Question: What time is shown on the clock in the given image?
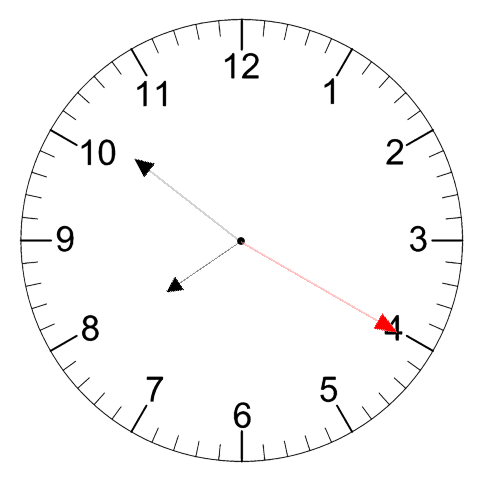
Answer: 07:51:20